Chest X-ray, PA view. Patient: 17 years old, sex M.
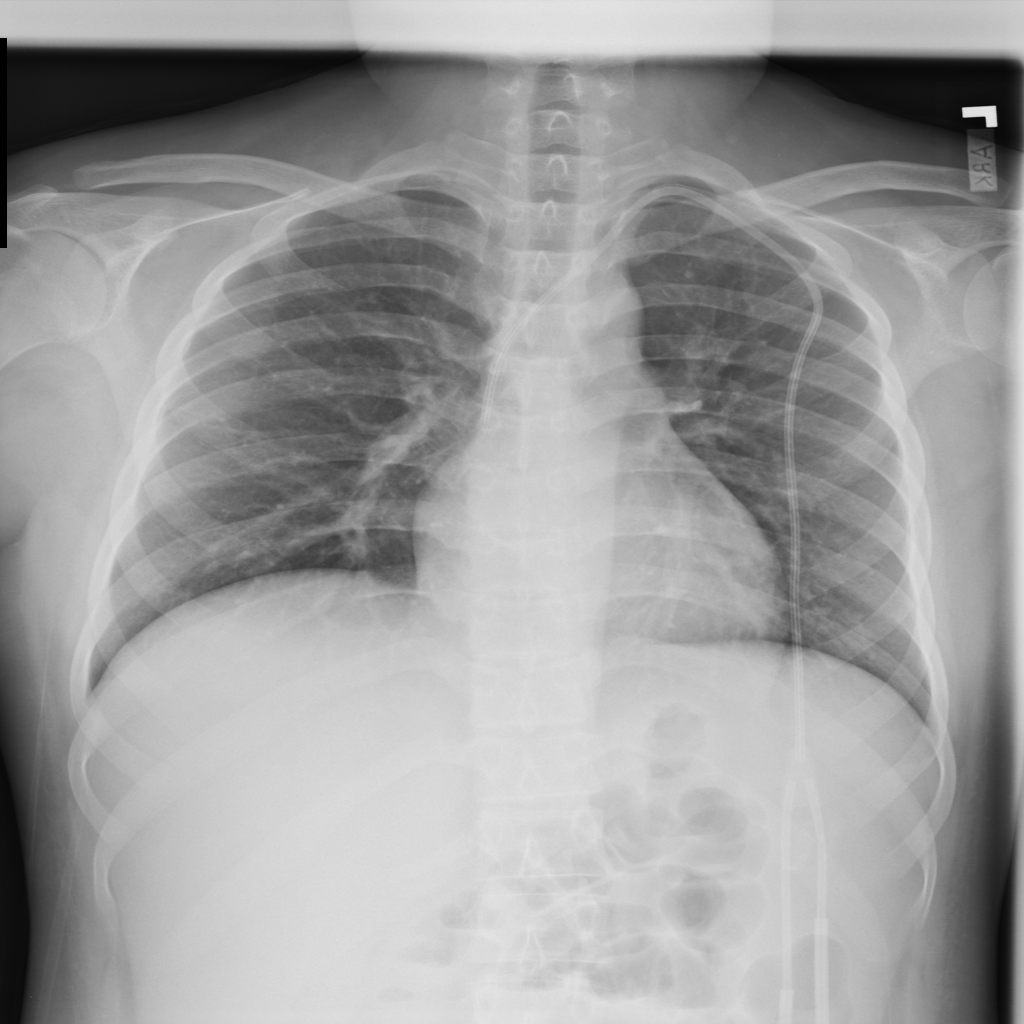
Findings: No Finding